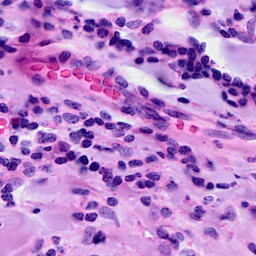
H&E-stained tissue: Breast